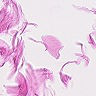
Metastatic tissue present: no